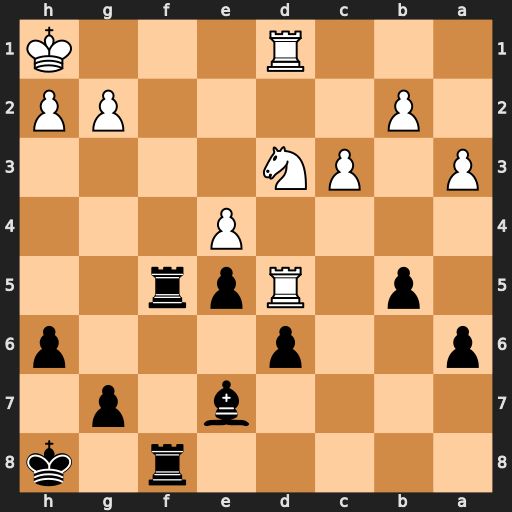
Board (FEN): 5r1k/4b1p1/p2p3p/1p1Rpr2/4P3/P1PN4/1P4PP/3R3K
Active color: b
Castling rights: -
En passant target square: -
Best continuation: Rf1+ Rxf1 Rxf1#